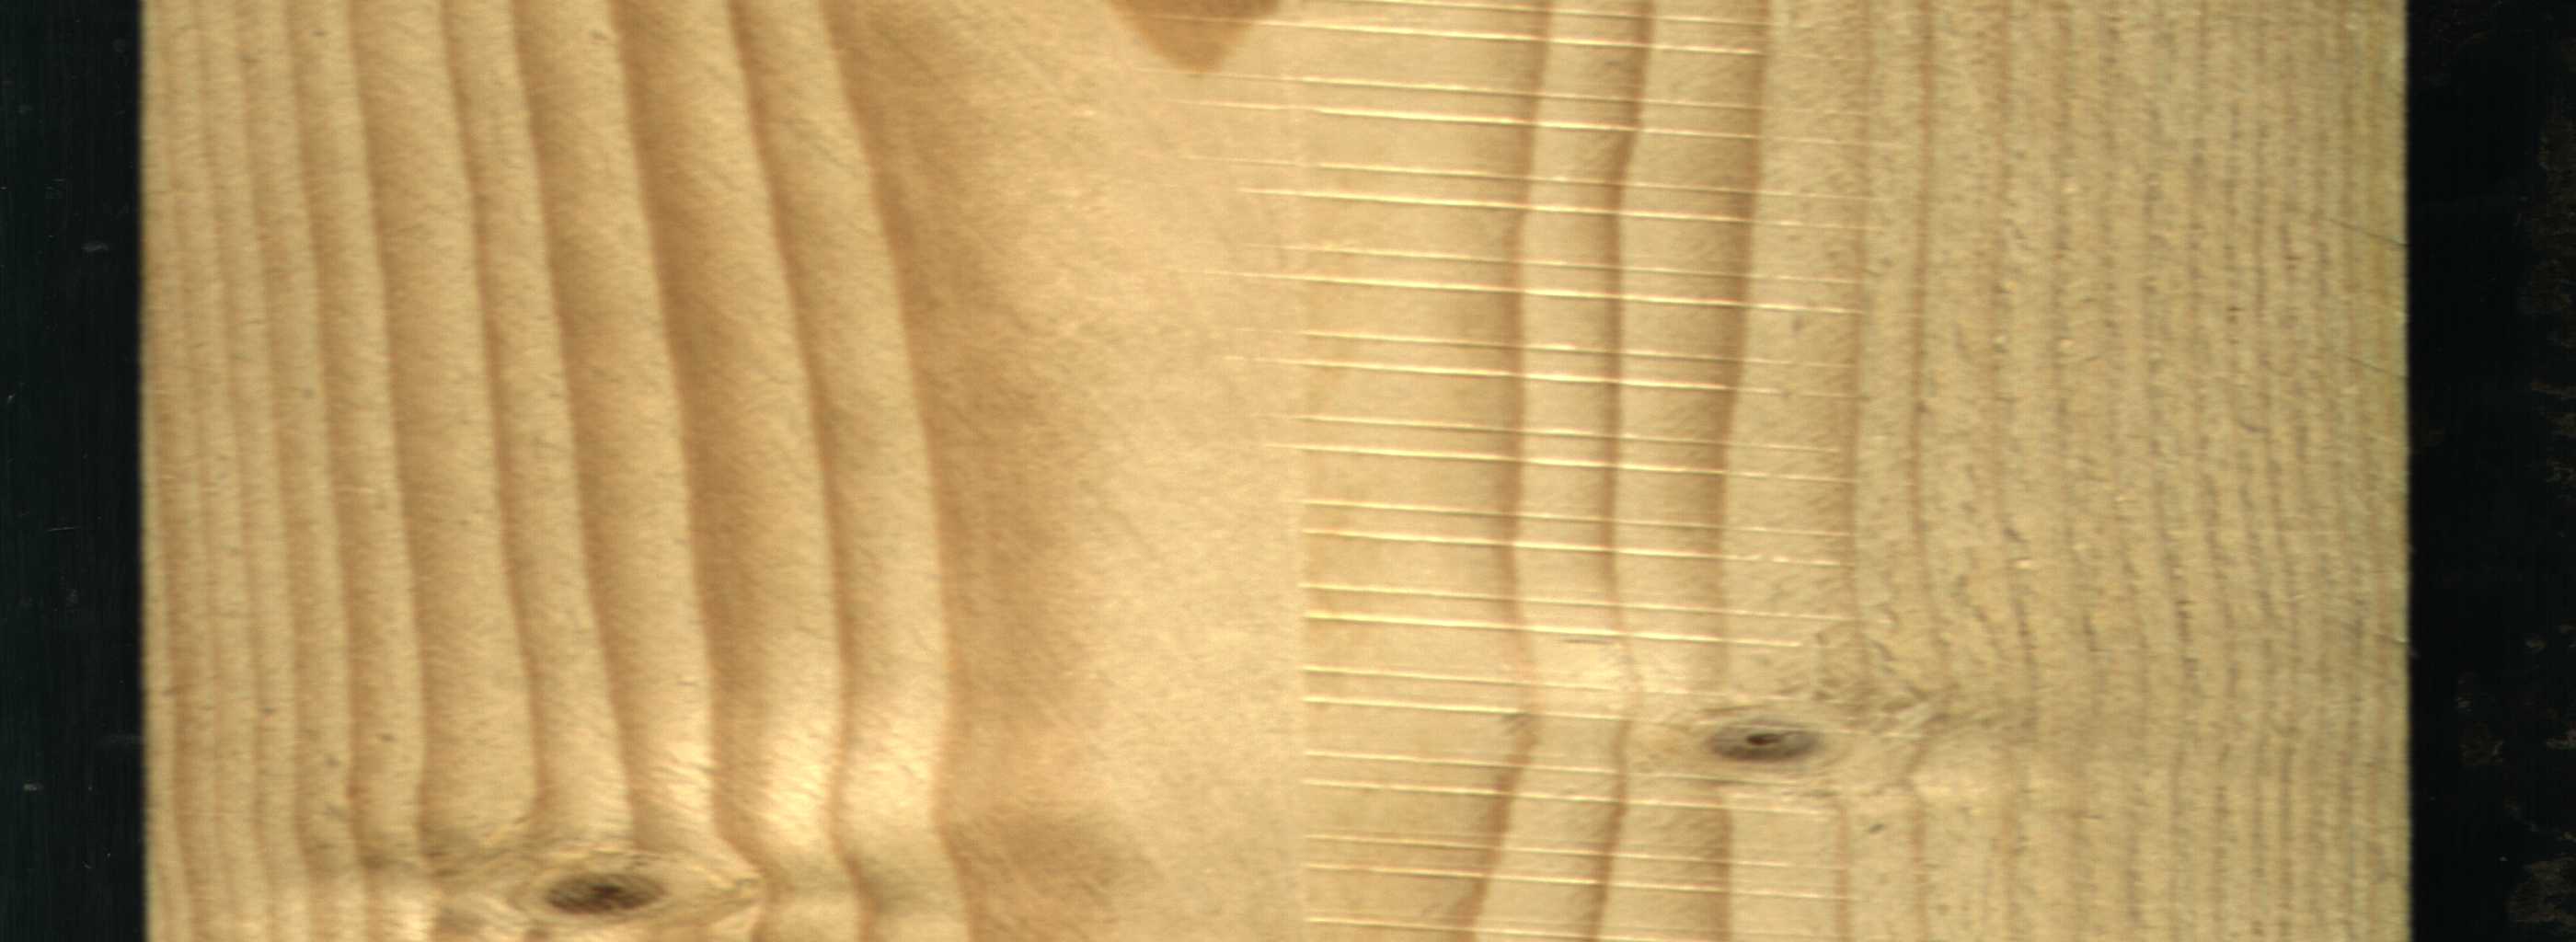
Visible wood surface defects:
Live_Knot
Live_Knot